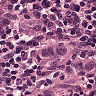
Metastatic tissue present: yes